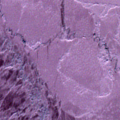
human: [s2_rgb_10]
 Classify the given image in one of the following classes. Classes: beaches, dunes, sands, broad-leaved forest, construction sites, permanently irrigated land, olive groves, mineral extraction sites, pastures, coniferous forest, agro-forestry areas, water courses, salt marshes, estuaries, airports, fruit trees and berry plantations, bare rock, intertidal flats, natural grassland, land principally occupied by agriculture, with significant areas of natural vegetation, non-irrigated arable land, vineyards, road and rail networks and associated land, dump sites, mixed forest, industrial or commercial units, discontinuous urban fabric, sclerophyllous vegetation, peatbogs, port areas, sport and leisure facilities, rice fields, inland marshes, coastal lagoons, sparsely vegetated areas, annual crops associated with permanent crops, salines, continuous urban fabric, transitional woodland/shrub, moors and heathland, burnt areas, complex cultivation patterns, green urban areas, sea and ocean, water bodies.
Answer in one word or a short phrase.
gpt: sea and ocean